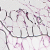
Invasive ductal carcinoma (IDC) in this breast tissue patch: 0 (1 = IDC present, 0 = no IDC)